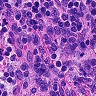
Metastatic tissue present: no